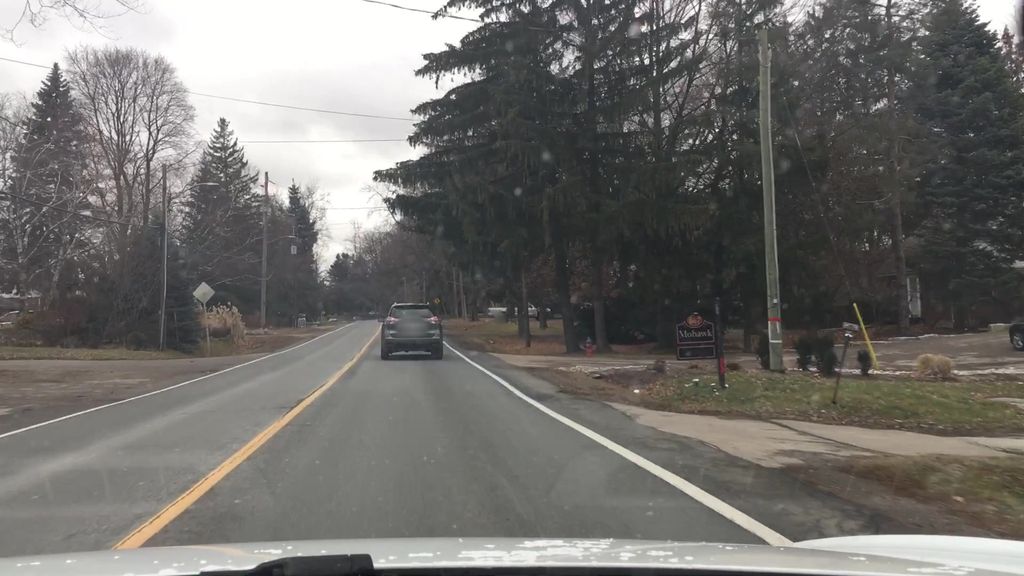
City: hamilton